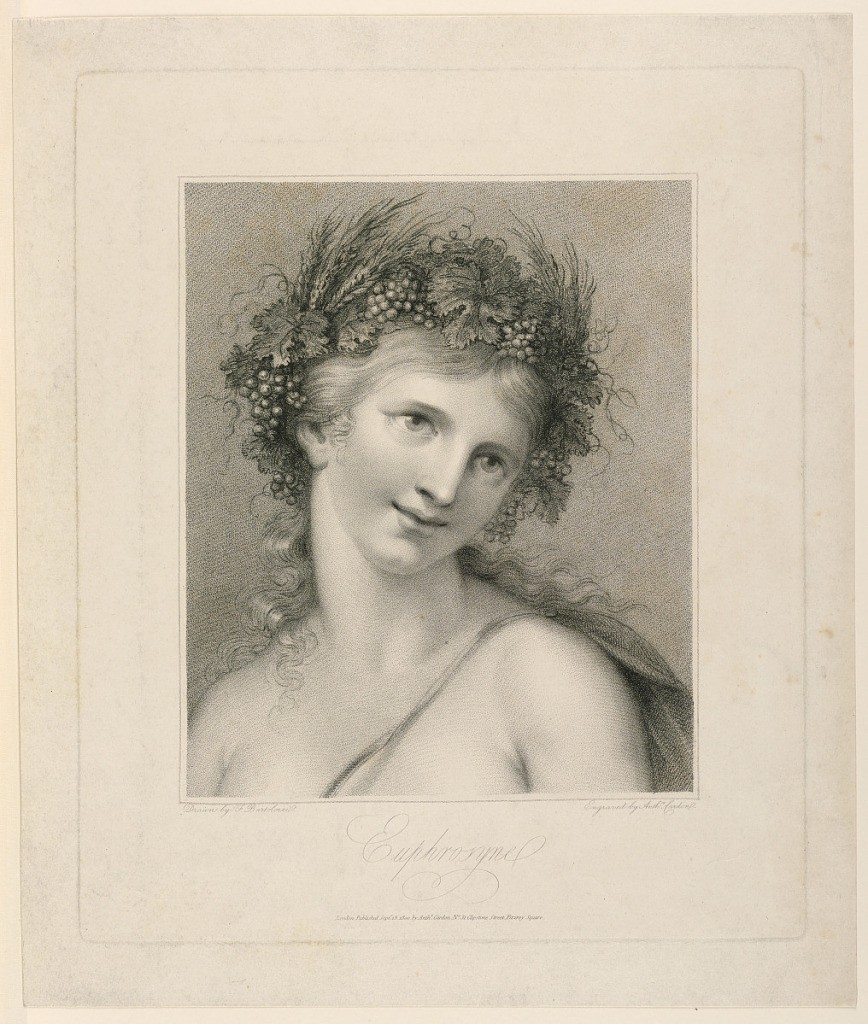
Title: Print
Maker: Antoine-Alexandre-Joseph Cardon, Belgian, 1739 - 1822
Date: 1800
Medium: Stipple engraving on paper
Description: A bust length young woman, facing one quarter left, head turned frontally. She wears a garland of grapes and wheat in her hair.